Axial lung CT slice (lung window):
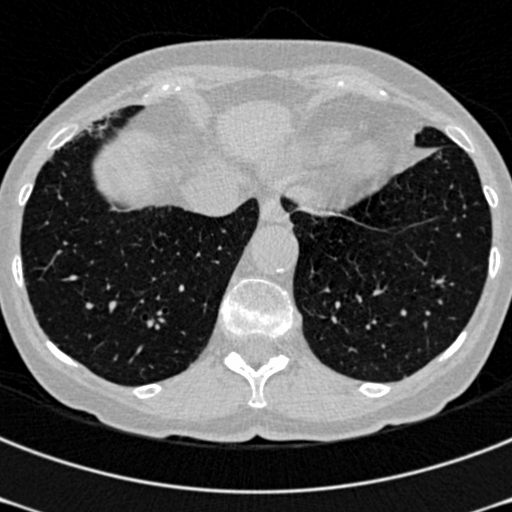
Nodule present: no